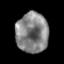
Tissue: prostate
Cell type: T cells
Senescence score: 0.3411
Nuclear area (px): 1265
Mean DAPI intensity: 132.892